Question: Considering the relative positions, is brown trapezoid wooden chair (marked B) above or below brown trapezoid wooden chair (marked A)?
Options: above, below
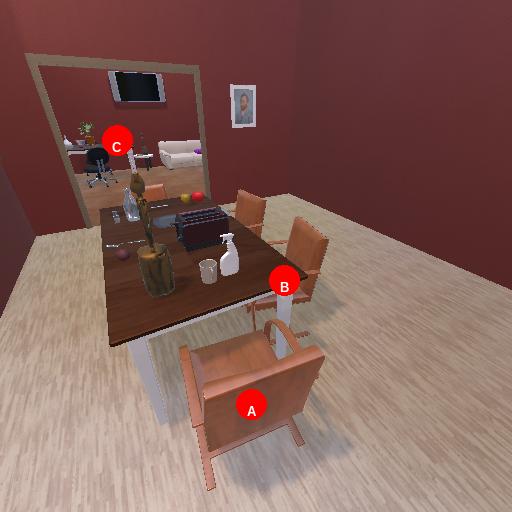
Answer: above